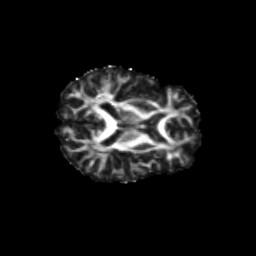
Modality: FA
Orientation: axial
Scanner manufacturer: siemens
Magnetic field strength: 3 T
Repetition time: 9.2 s
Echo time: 0.084 s